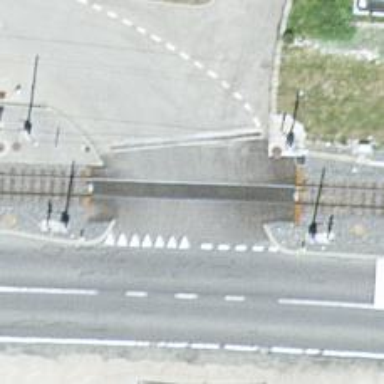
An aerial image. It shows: Level crossing along the railway.